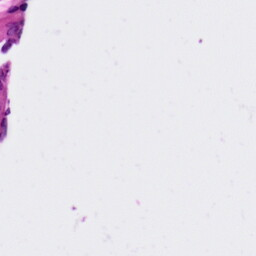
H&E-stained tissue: Ovarian